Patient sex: F
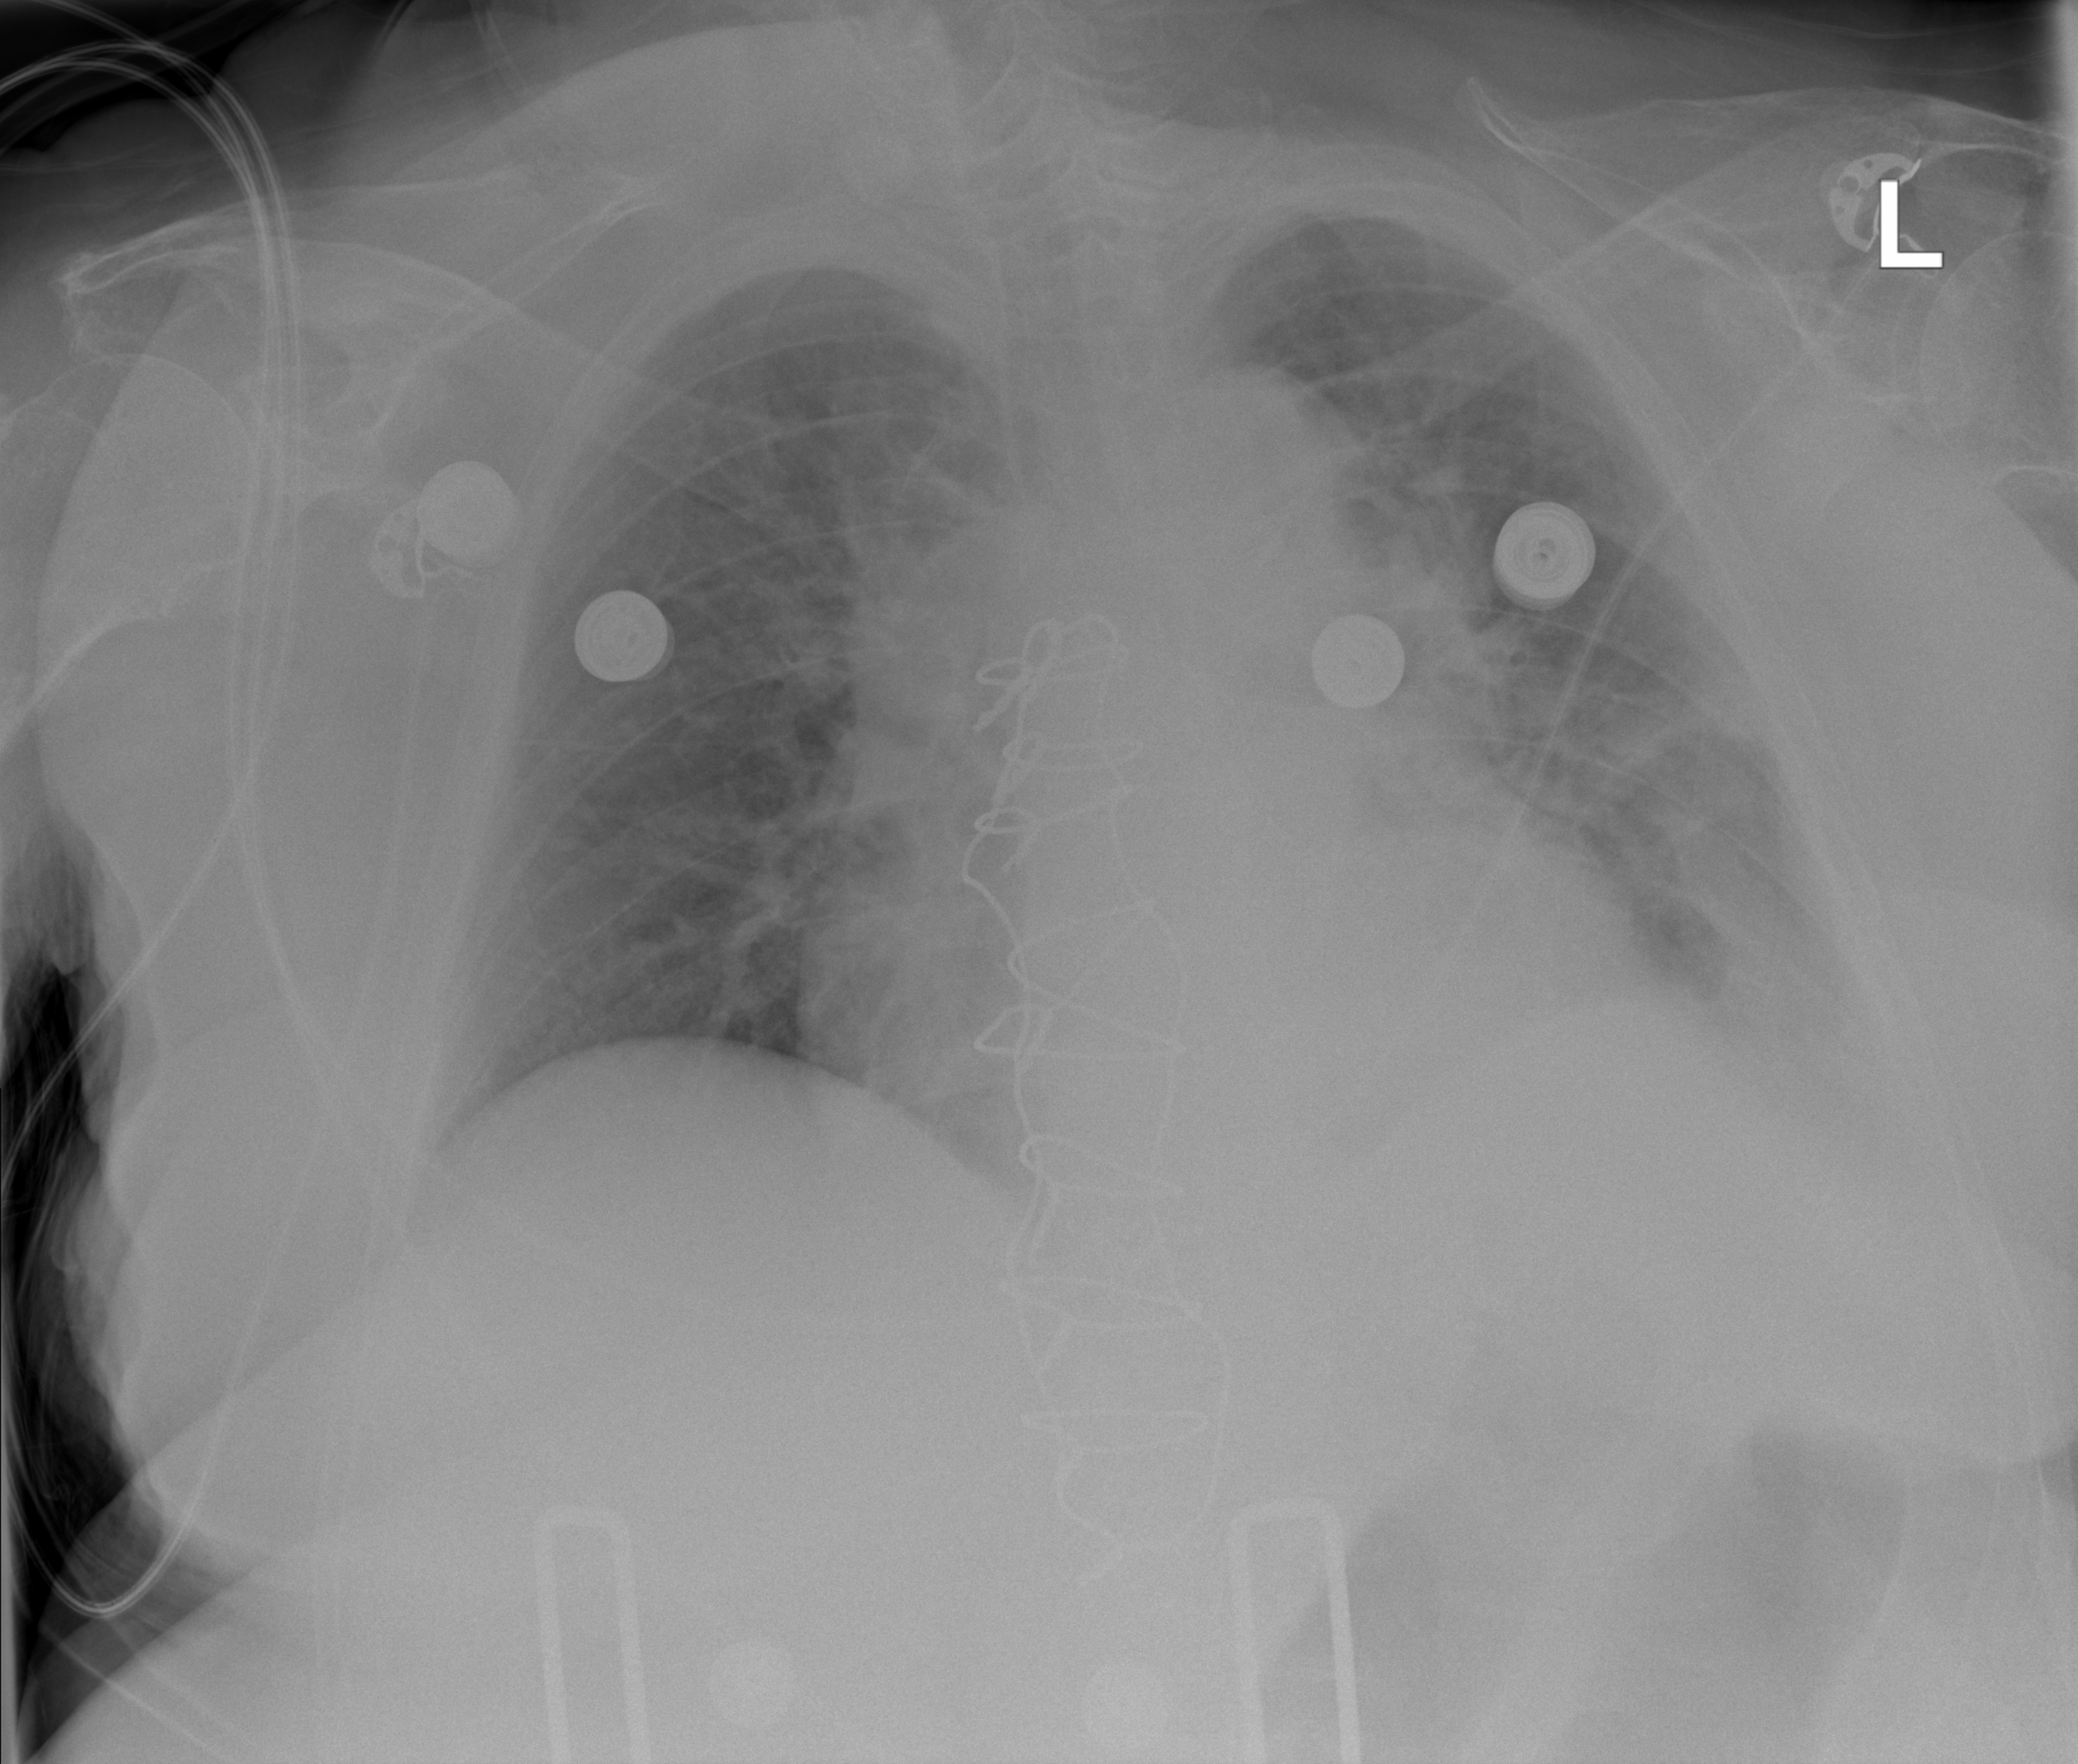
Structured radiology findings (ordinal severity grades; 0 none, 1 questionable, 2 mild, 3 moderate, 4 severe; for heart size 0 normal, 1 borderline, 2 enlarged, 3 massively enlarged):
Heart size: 2
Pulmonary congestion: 2
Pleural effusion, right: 0
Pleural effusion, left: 0
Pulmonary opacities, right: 0
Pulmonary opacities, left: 0
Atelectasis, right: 0
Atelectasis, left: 2